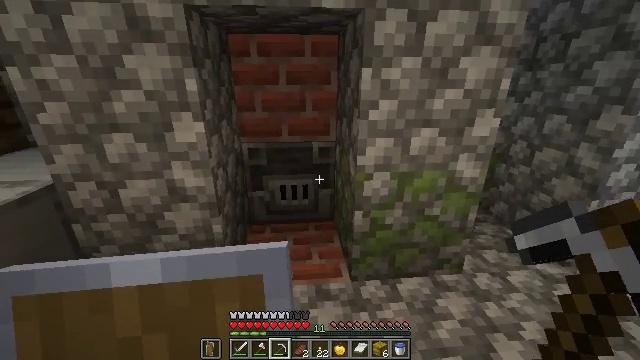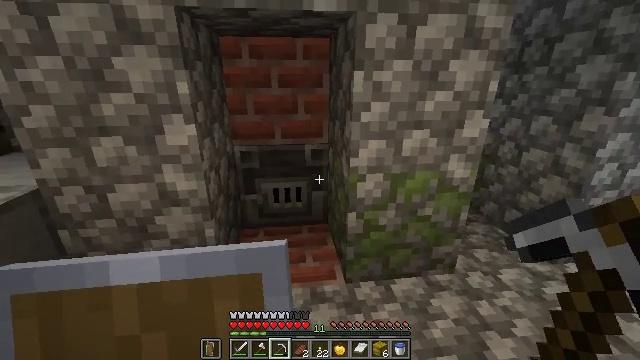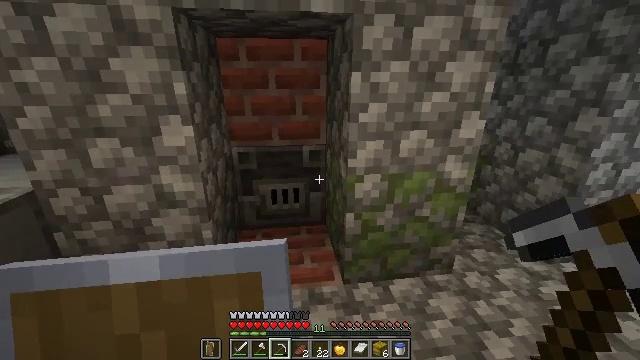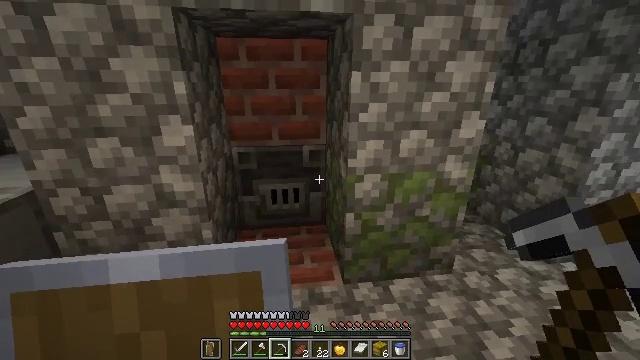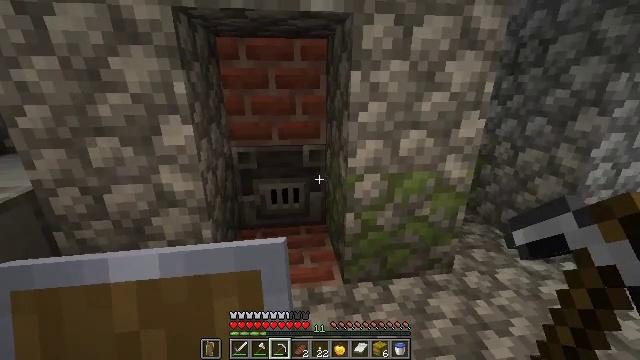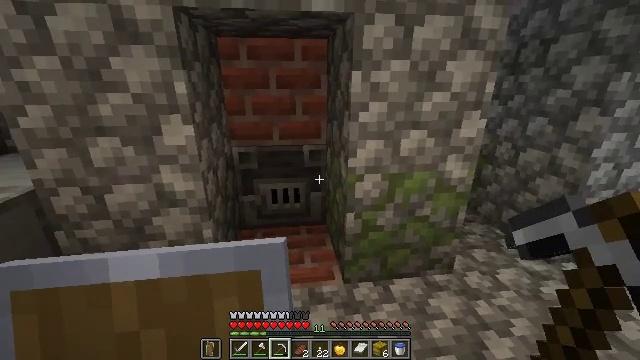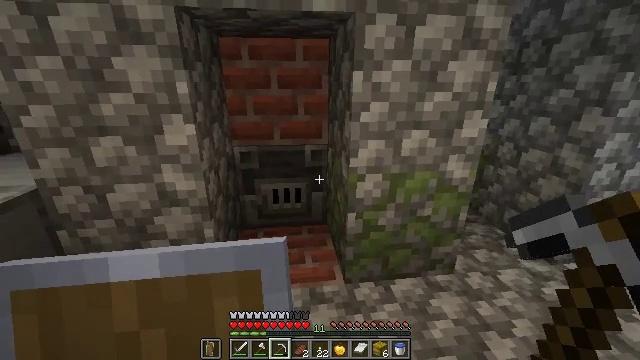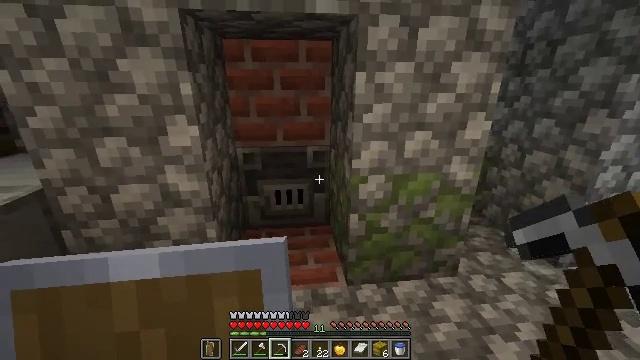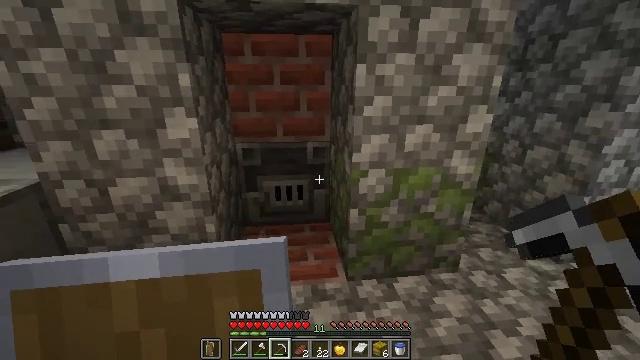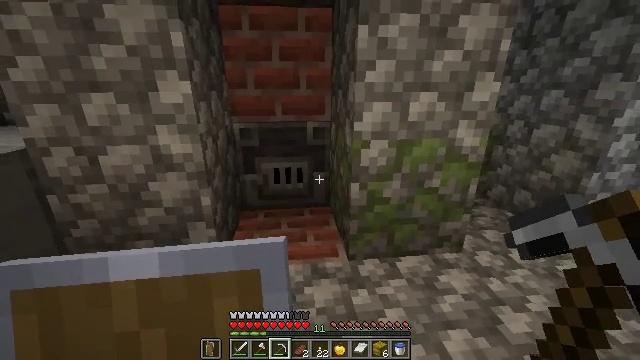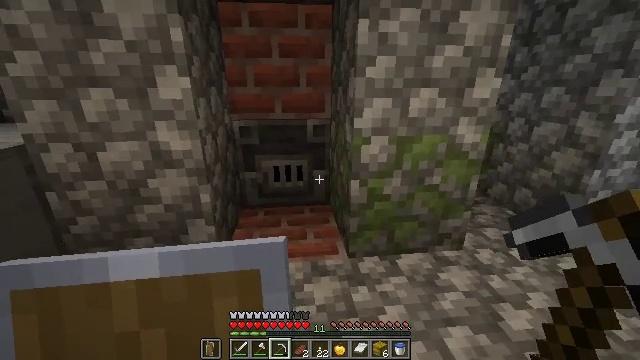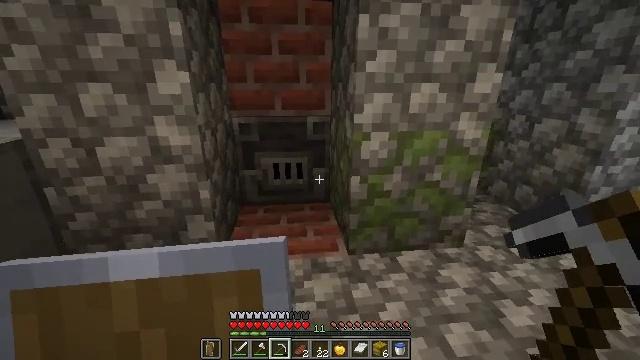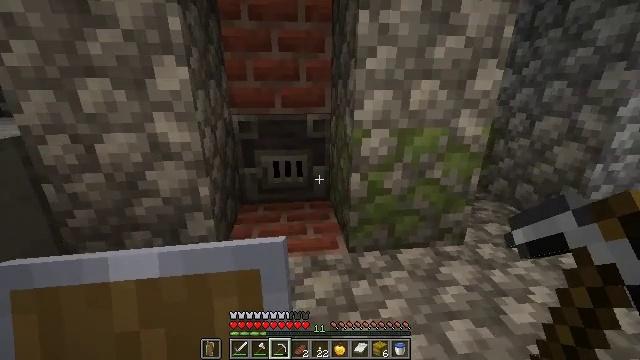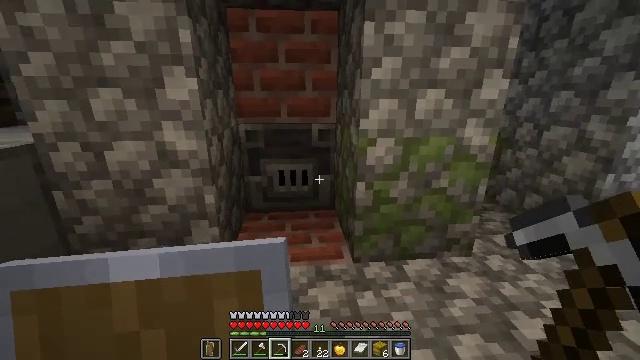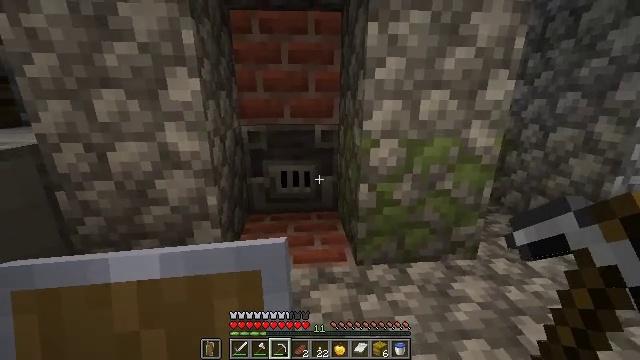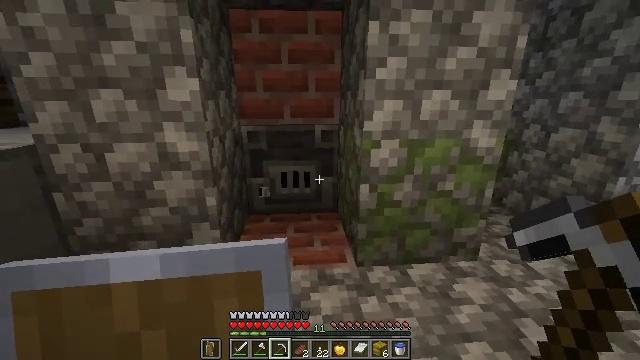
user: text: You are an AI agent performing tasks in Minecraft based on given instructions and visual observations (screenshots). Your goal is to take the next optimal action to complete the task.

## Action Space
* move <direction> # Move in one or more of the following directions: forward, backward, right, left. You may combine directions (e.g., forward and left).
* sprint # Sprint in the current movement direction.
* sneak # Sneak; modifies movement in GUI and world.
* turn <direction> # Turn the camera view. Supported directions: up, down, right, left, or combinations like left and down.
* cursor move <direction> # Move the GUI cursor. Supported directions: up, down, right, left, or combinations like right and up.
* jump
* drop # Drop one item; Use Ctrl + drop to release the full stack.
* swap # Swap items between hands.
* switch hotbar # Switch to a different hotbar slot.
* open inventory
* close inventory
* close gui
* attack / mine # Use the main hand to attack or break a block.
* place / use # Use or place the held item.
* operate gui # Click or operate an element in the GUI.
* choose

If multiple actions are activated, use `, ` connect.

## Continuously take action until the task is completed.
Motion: motion action
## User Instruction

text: Gather the blast furnace into your inventory.
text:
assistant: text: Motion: turn right
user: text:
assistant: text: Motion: no_op
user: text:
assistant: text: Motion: no_op
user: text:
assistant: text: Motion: no_op
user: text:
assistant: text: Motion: no_op
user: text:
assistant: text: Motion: no_op
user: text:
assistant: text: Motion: sneak
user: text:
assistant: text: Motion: sneak
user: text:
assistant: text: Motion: sneak
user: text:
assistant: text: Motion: sneak
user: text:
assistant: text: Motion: sneak
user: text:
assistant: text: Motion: sneak
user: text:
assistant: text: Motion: sneak, turn left and up
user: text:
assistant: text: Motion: move forward, sneak
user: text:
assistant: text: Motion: move forward, sneak, attack / mine
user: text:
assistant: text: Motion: move forward, sneak, attack / mine
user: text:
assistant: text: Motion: move forward, sneak, attack / mine
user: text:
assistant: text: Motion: move forward, sneak, attack / mine
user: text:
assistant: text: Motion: move forward, sneak, attack / mine
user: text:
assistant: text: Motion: move forward, sneak, attack / mine
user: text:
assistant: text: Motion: move forward, sneak, attack / mine
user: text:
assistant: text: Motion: move forward, sneak, attack / mine
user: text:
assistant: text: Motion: move forward, sneak, attack / mine
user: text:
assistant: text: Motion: move forward, sneak, turn left, attack / mine
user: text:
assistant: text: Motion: move forward and move left, sneak, turn left, attack / mine
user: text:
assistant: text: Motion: move forward and move left, sneak, turn left, attack / mine
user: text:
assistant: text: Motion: move forward and move left, sneak, turn down, attack / mine
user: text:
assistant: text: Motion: move forward and move left, sneak, turn down, attack / mine
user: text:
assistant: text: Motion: move forward, sneak, turn right, attack / mine
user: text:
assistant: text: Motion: move forward, sneak, attack / mine